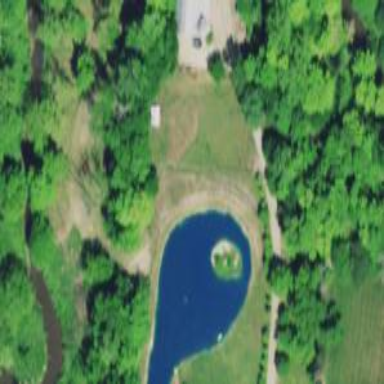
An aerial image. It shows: Peaceful pond surrounded by nature.